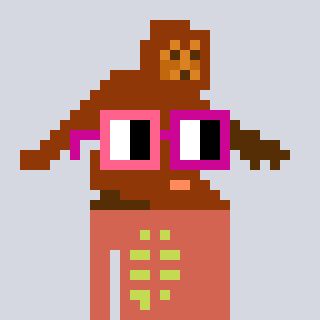
a pixel art character with square pink and red glasses, a bigfoot-shaped head and a peachy-colored body on a cool background